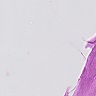
Metastatic tissue present: no